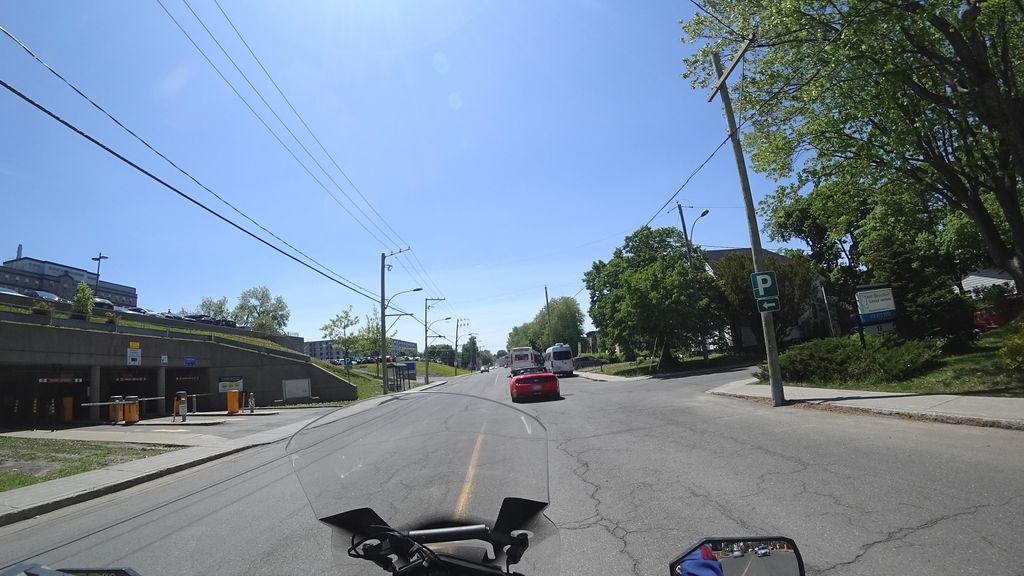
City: quebec_city